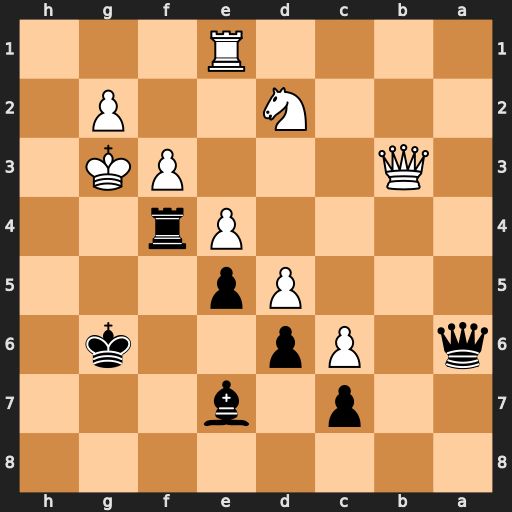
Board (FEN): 8/2p1b3/q1Pp2k1/3Pp3/4Pr2/1Q3PK1/3N2P1/4R3
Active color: b
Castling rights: -
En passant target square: -
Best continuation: Bh4+ Kh2 Bxe1